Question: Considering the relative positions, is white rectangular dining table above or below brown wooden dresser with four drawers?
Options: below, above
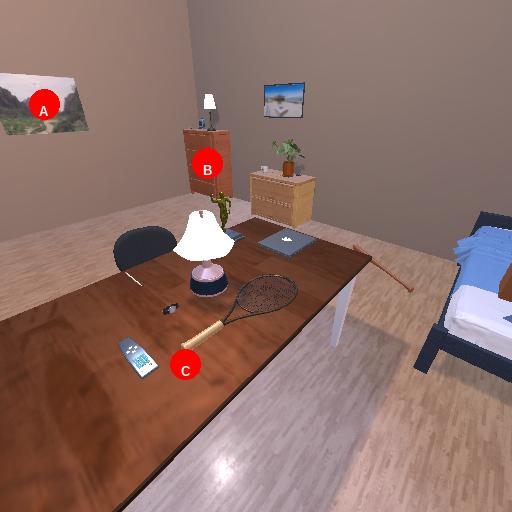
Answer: below